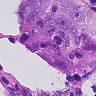
Metastatic tissue present: yes